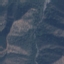
Land use / land cover: HerbaceousVegetation